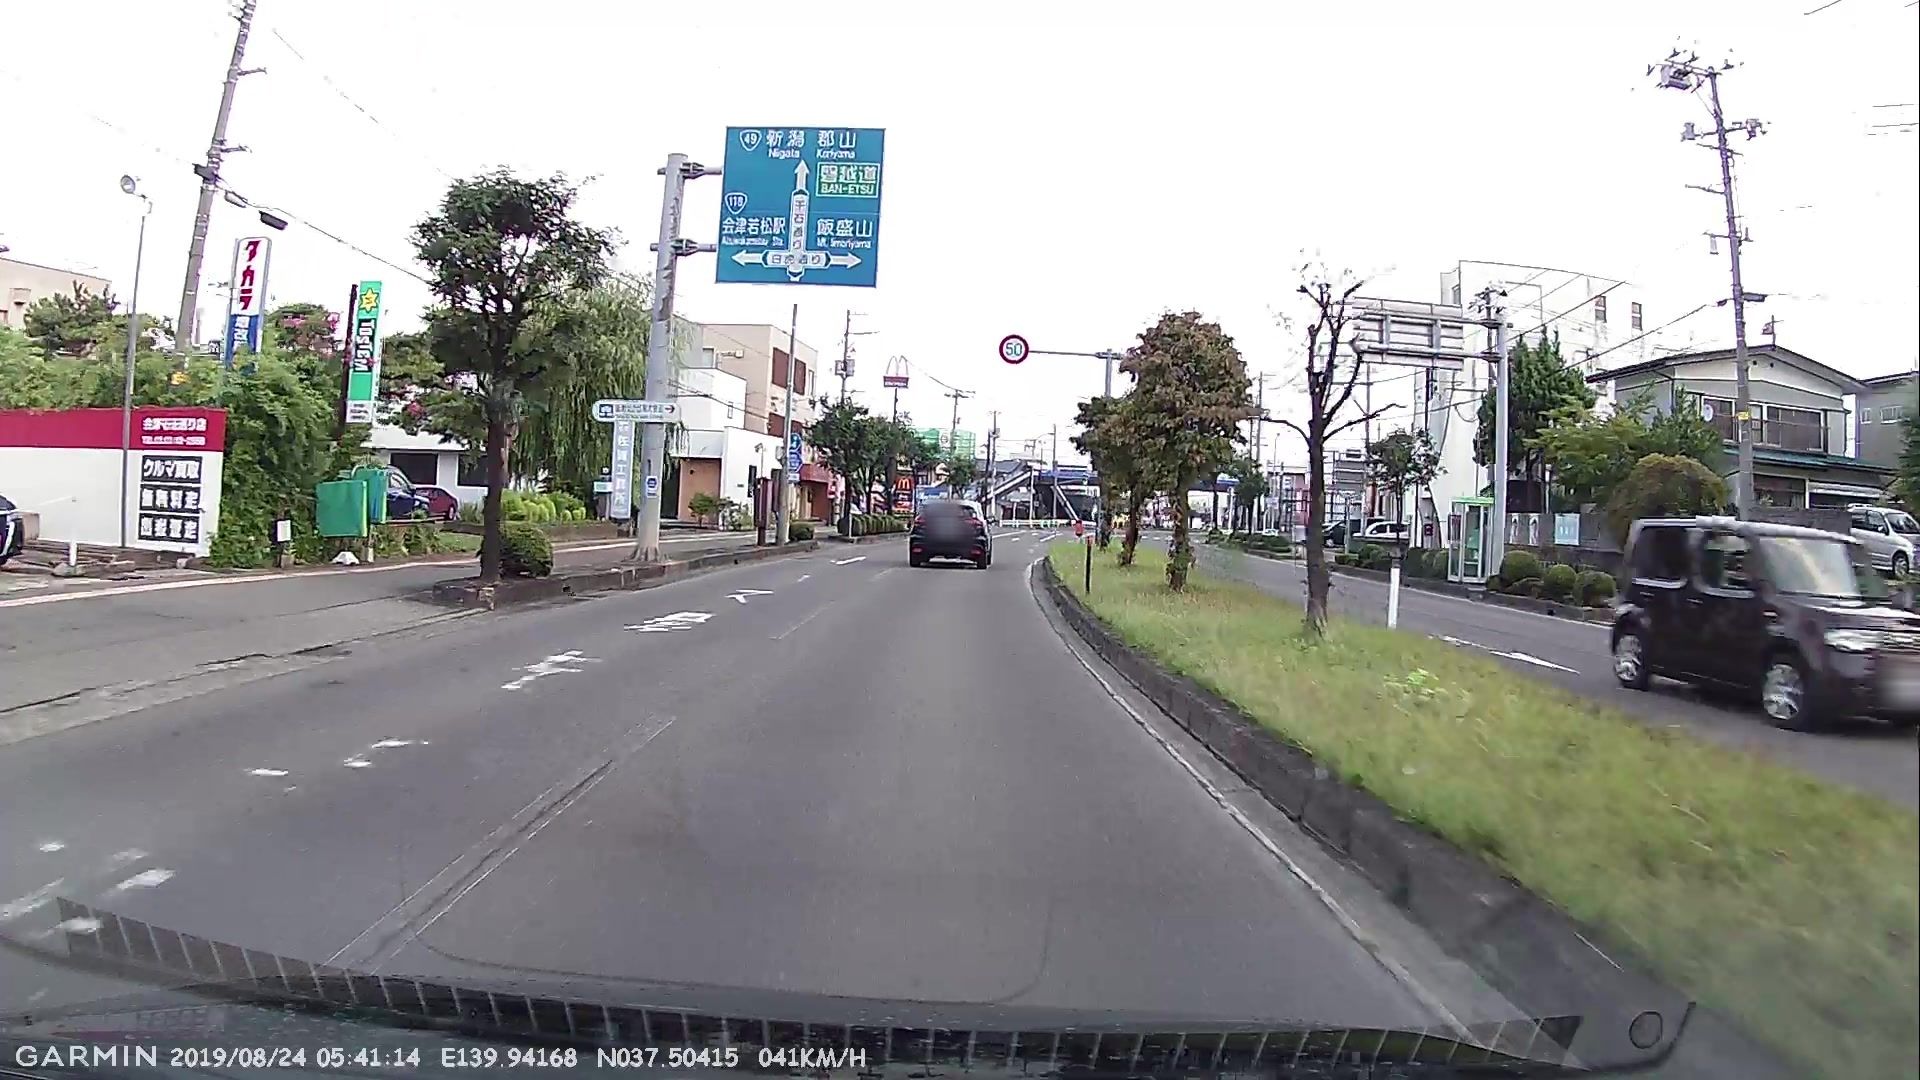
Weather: cloudy
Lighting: day
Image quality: good
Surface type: driving surface
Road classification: primary
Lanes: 2.0
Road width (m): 3.8
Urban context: urban centre
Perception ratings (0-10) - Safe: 4.63, Lively: 7.15, Beautiful: 6.79, Boring: 2.46, Depressing: 4.13, Wealthy: 2.63